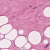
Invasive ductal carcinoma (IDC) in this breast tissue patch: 0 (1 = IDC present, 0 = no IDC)